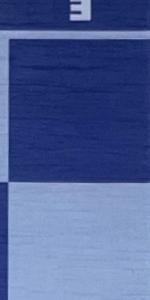
Label: Empty